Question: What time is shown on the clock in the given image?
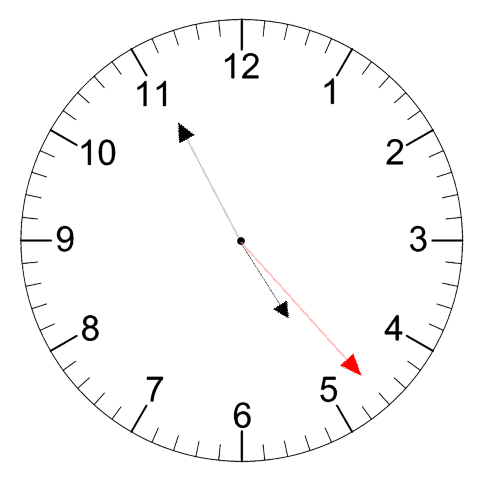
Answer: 04:55:23